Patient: sex F, age 63
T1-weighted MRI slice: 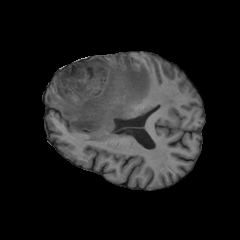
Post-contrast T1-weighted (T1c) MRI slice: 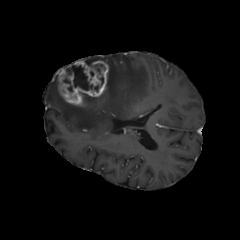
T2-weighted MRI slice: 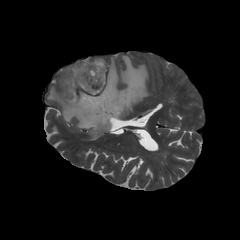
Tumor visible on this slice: yes
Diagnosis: Glioblastoma, IDH-wildtype
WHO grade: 4